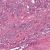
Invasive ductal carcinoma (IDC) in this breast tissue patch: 1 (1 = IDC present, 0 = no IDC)